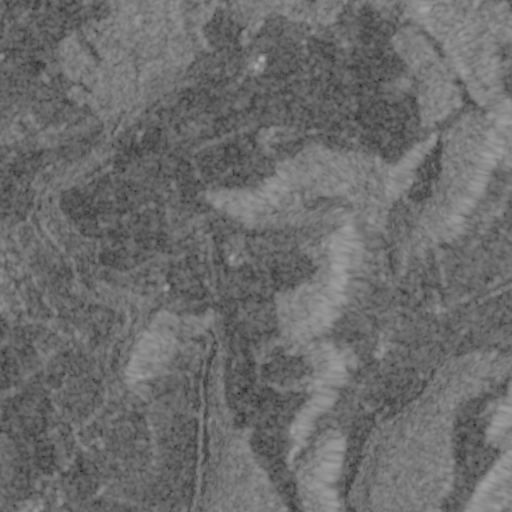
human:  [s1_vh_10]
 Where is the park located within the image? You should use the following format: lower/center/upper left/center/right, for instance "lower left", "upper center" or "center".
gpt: The park is located in the center left of the image.
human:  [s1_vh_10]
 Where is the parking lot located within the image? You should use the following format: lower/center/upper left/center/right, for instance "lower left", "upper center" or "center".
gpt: The parking lot is located in the lower center of the image.
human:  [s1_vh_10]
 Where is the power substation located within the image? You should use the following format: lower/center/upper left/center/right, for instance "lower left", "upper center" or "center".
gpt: The power substation is located in the upper center of the image.
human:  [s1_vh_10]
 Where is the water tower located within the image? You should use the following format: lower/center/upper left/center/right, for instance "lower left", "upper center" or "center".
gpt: The water tower is located in the center left of the image.
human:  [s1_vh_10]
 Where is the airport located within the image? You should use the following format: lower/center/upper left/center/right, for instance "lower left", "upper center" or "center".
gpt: There is no airport in the image.

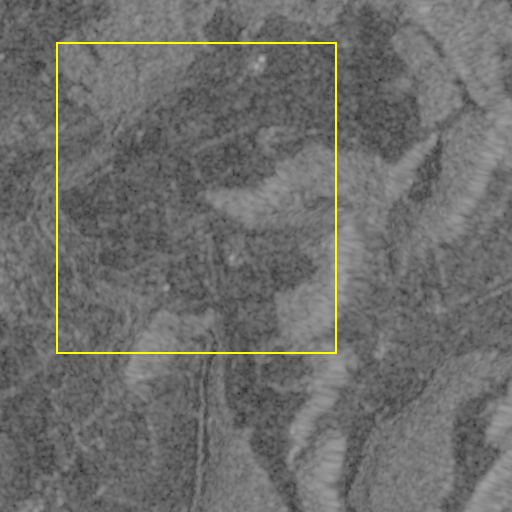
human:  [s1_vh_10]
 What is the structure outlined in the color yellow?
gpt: The structure outlined in yellow is a crop field.
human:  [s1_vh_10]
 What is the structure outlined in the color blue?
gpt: There is no blue outline.